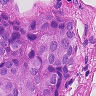
Metastatic tissue present: yes